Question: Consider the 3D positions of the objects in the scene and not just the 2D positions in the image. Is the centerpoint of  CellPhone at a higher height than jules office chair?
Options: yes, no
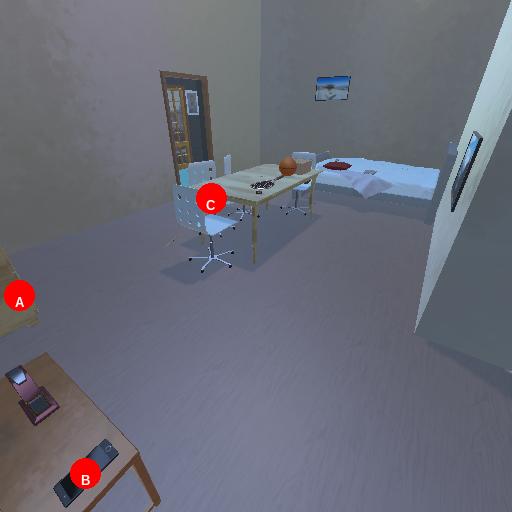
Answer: yes